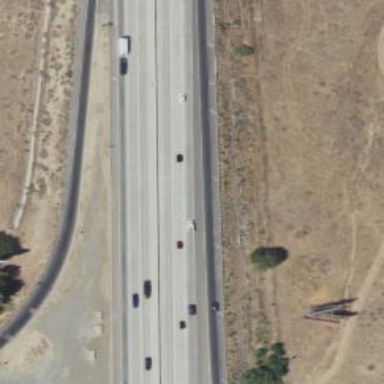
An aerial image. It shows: Motorway.